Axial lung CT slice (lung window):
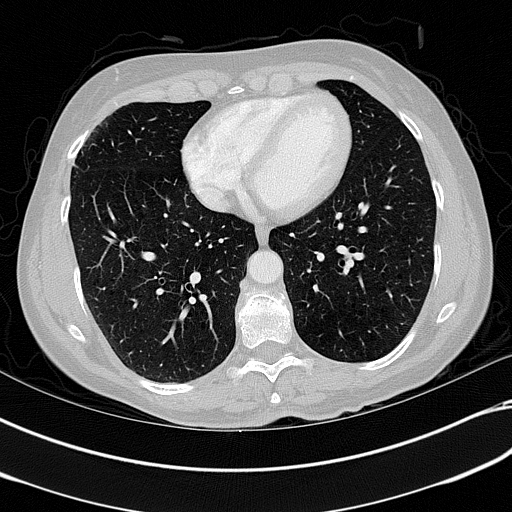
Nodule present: no